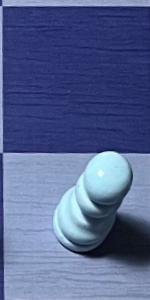
Label: Pawn_White